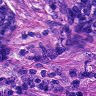
Metastatic tissue present: yes